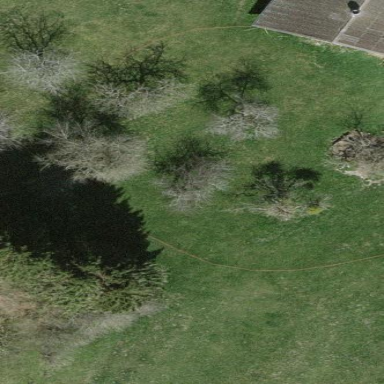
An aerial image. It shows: Orchard.